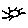
Label: sun